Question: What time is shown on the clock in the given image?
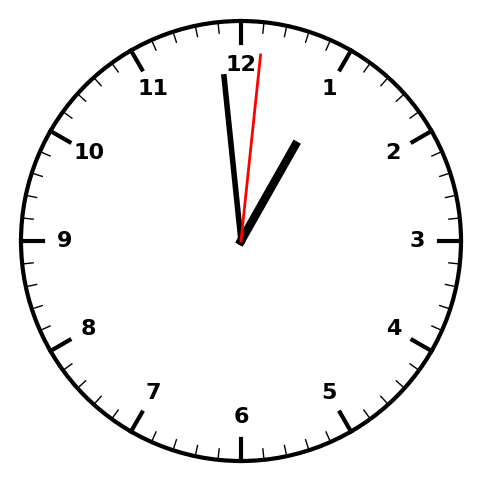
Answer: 12:59:01